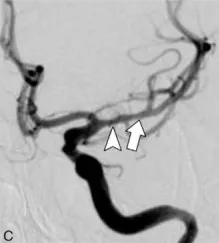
Repeated DSA (C) showed that the angiostenosis in the middle cerebral artery was significantly improved (arrow), and only slight stenosis remained (arrowhead).
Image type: radiology (ct)